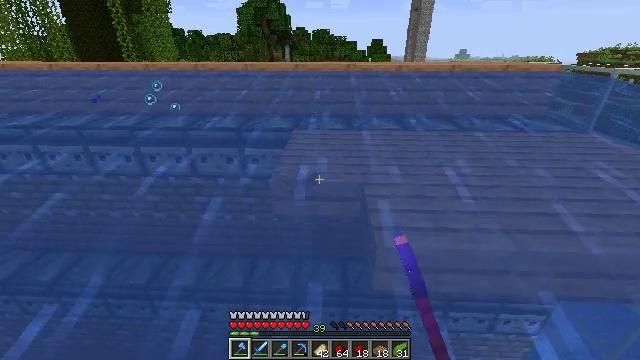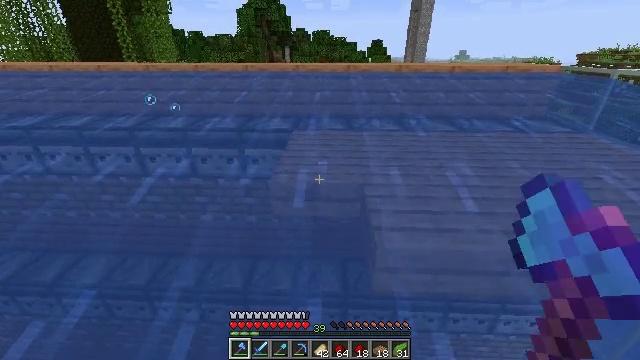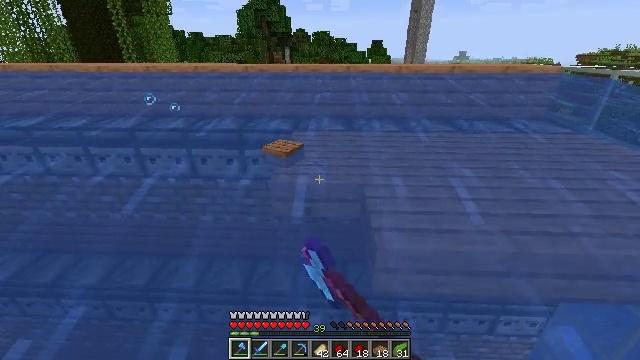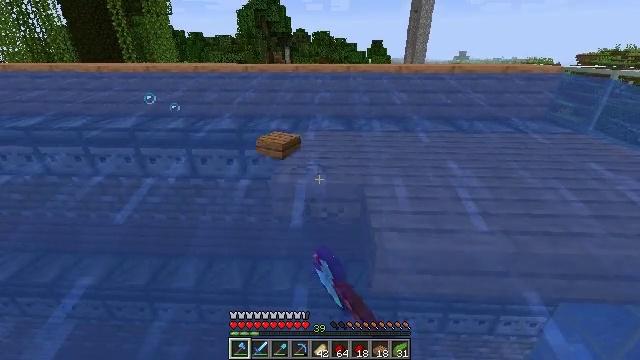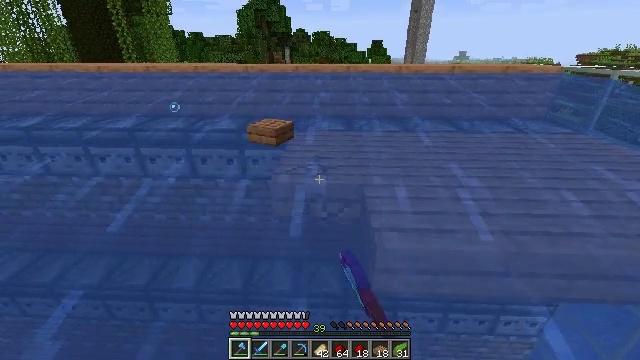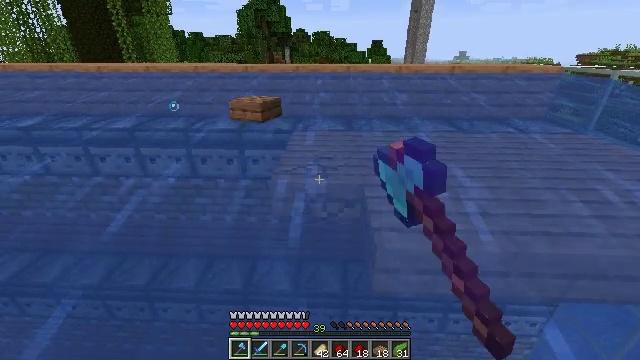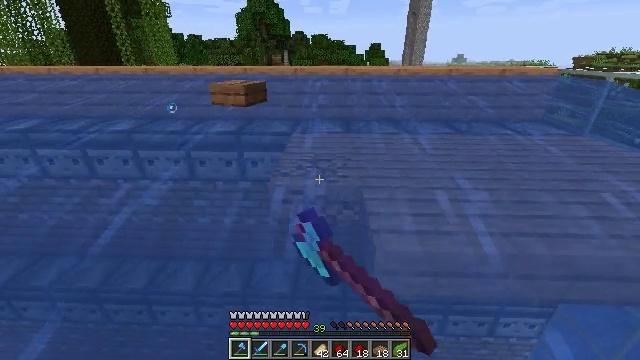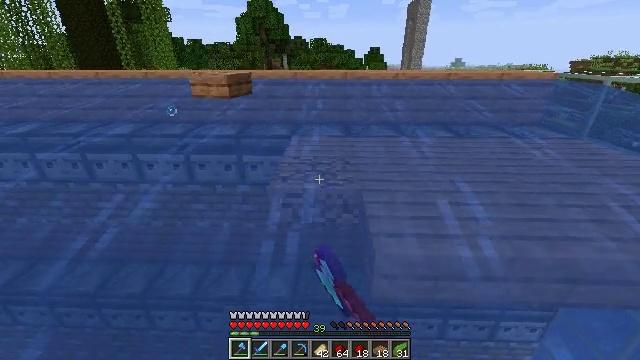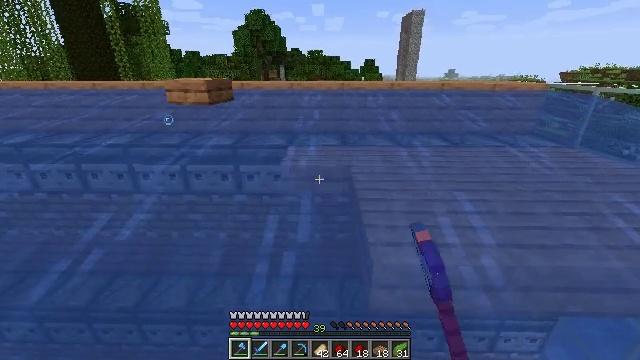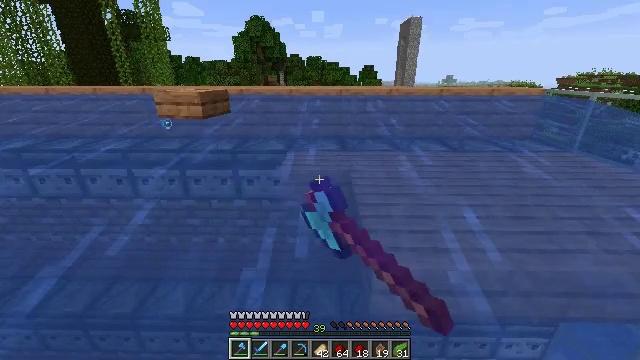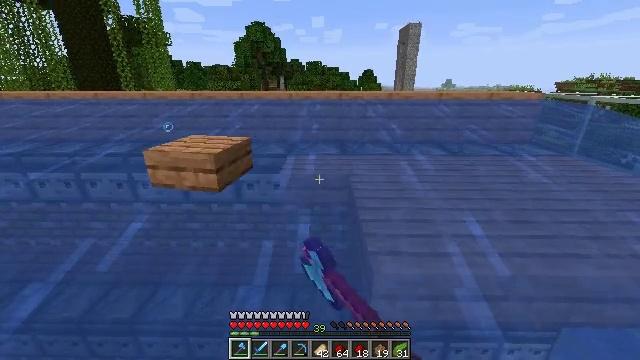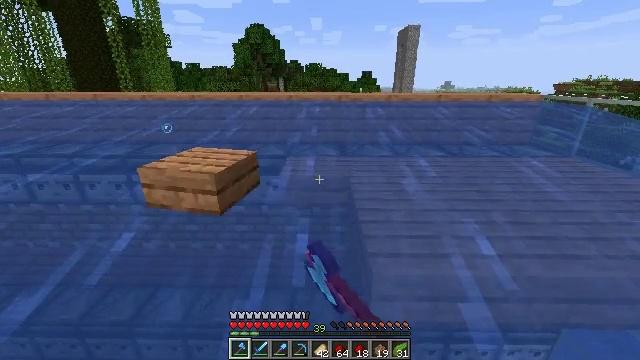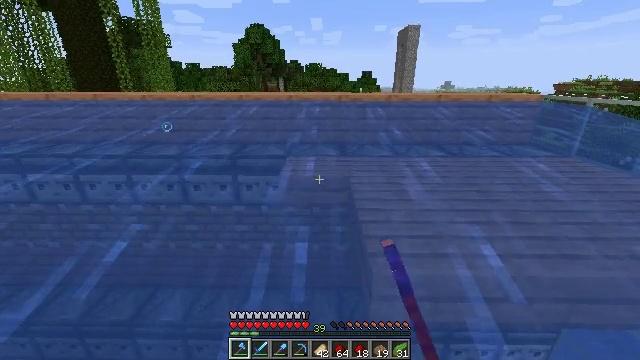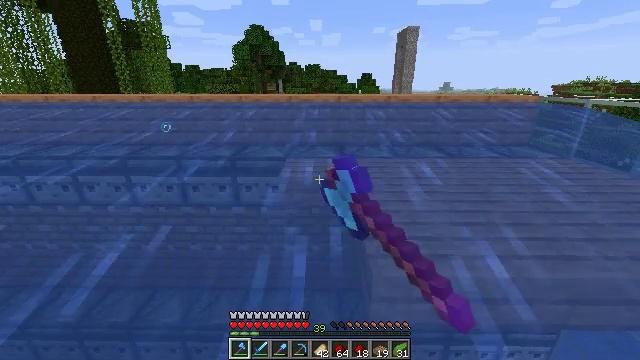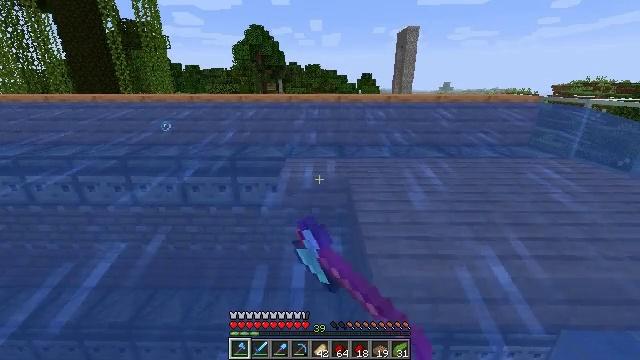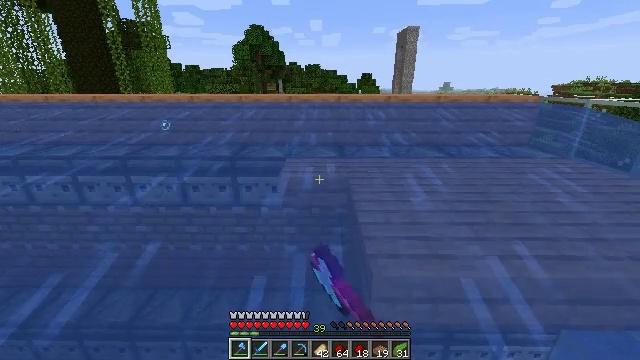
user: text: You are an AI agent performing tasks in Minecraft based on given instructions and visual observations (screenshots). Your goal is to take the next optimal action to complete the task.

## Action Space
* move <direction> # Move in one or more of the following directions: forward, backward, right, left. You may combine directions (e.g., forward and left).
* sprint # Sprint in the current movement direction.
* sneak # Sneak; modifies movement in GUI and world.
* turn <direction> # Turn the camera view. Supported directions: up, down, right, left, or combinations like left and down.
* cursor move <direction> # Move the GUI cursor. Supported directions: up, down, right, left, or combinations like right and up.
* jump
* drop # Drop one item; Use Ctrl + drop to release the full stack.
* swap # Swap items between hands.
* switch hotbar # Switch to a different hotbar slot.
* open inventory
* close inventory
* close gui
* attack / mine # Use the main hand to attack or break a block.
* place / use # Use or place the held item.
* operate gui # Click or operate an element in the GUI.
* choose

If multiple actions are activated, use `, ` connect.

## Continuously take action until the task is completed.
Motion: motion action
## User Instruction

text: Remove the jungle slab block.
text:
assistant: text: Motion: sneak, attack / mine
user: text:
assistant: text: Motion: sneak, attack / mine
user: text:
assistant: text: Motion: sneak, attack / mine
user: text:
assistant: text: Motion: sneak, attack / mine
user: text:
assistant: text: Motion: sneak, attack / mine
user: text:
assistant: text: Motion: sneak, attack / mine
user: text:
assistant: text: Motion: sneak, attack / mine
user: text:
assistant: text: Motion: sneak, turn up, attack / mine
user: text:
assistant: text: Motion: sneak, turn up, attack / mine
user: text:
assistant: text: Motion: sneak, attack / mine
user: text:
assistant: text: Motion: sneak, attack / mine
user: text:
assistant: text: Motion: sneak, attack / mine
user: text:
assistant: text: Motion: sneak, attack / mine
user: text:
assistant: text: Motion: sneak, attack / mine
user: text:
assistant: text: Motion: sneak, attack / mine
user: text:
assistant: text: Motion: sneak, attack / mine
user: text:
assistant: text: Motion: sneak, attack / mine
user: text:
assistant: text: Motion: sneak, attack / mine
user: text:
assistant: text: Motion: sneak, attack / mine
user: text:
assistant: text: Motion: sneak, attack / mine
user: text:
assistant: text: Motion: sneak, attack / mine
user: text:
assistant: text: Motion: sneak, attack / mine
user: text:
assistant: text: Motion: sneak, attack / mine
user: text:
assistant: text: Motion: sneak, attack / mine
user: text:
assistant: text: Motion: sneak, attack / mine
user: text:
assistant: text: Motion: move right, sneak, turn down
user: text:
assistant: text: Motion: move right, sneak, turn right and down
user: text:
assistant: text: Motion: move right, sneak, turn right and down
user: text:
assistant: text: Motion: move right, sneak, turn down
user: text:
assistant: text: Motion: move right, sneak